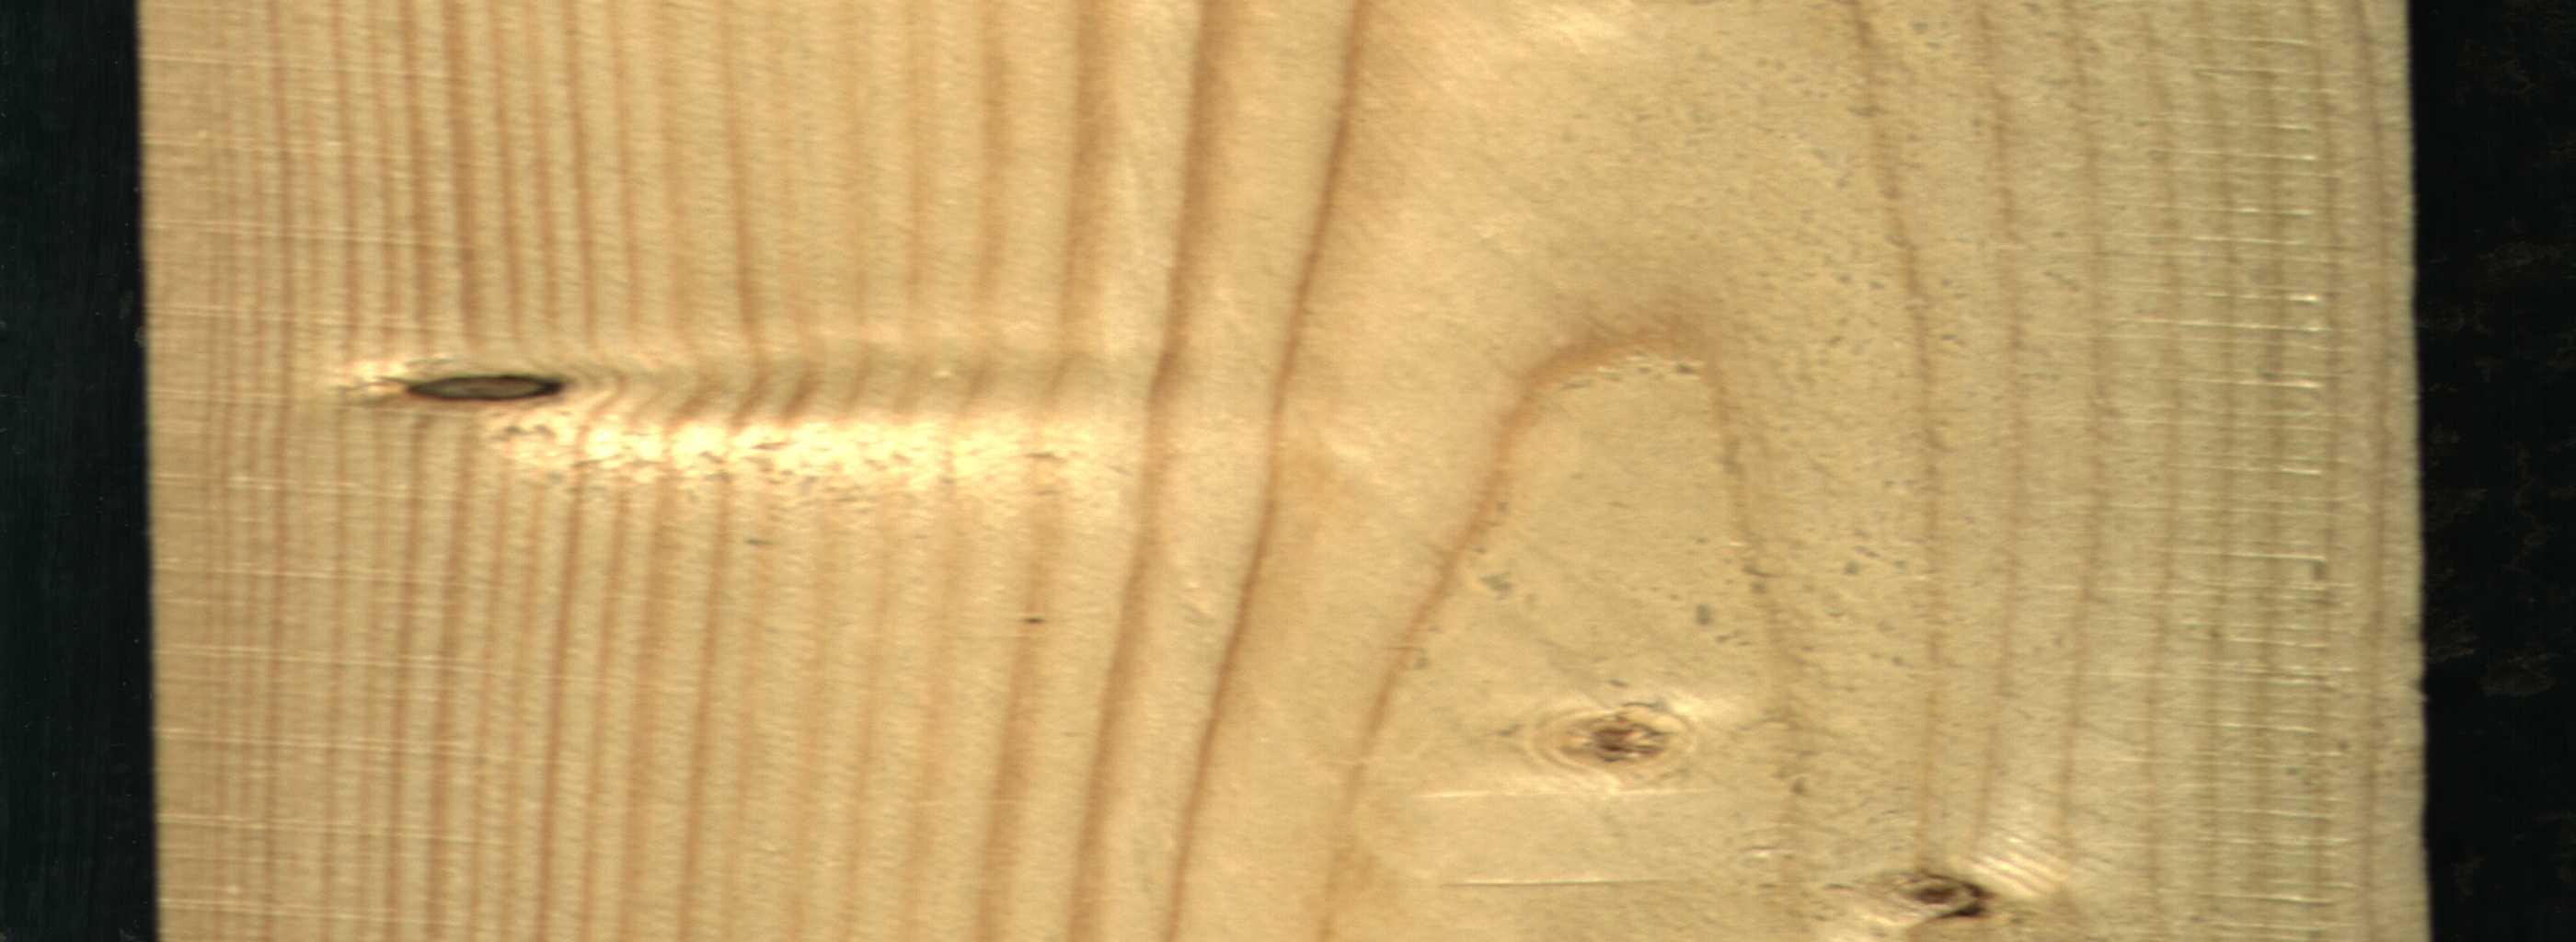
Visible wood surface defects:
Dead_Knot
Live_Knot
Live_Knot